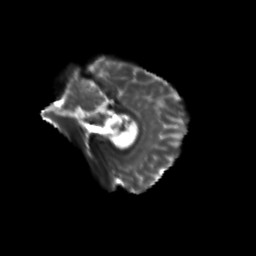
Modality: T2w
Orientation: sagittal
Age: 26
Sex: female
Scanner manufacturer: siemens
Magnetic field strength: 3 T
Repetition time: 3.5 s
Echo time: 0.104 s